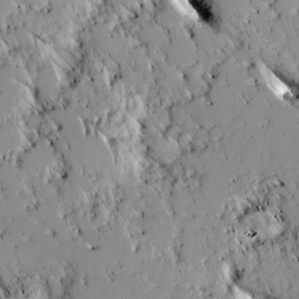
Label: non_frost